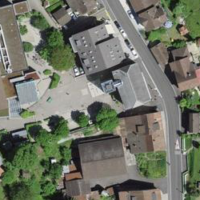
EUNIS habitat code: 54
Species observed at this site:
Chelidonium majus